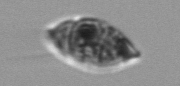
Label: Amphidinium